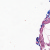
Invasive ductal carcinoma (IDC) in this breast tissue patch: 0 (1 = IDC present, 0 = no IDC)